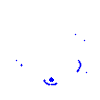
Particle: kaon